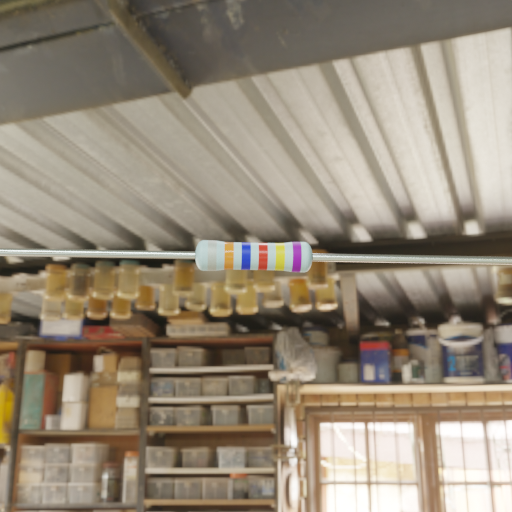
Resistor colour bands (in order): silver, orange, blue, red, yellow, violet